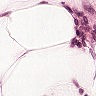
Metastatic tissue present: no